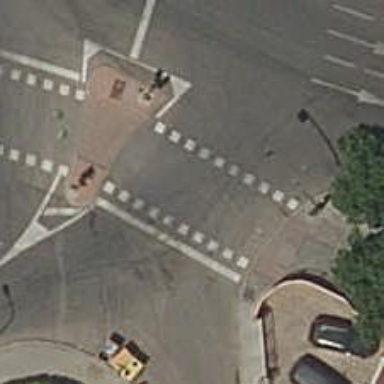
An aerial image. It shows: Road with traffic signals at the crossing.